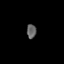
Tissue: skin
Cell type: Others
Senescence score: 0.7032
Nuclear area (px): 128
Mean DAPI intensity: 100.1875